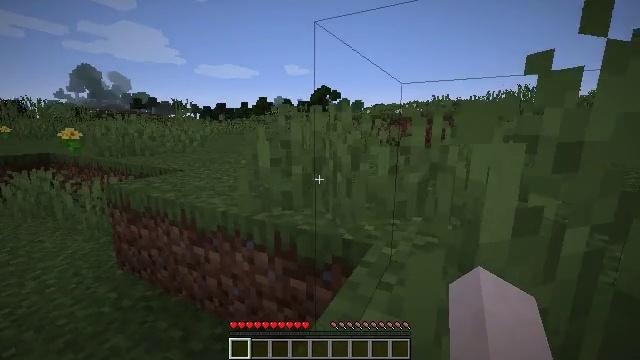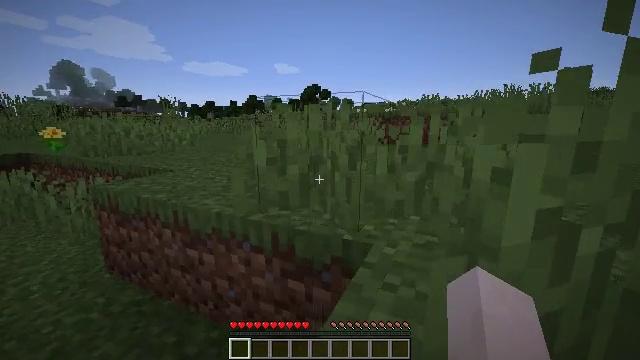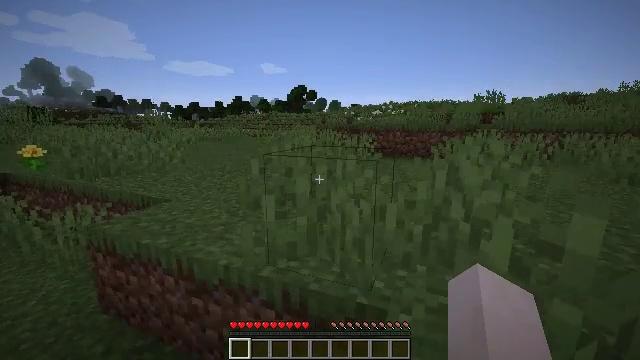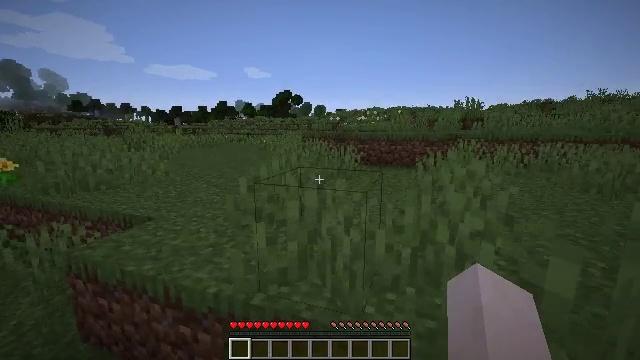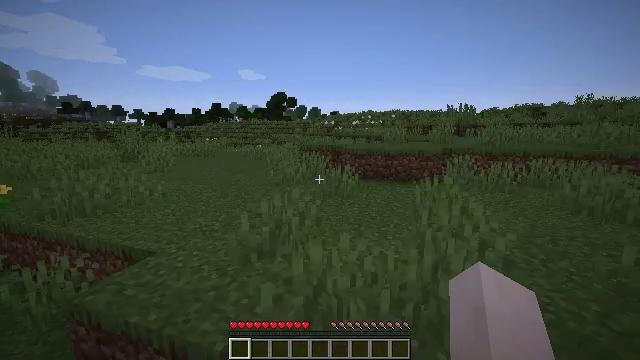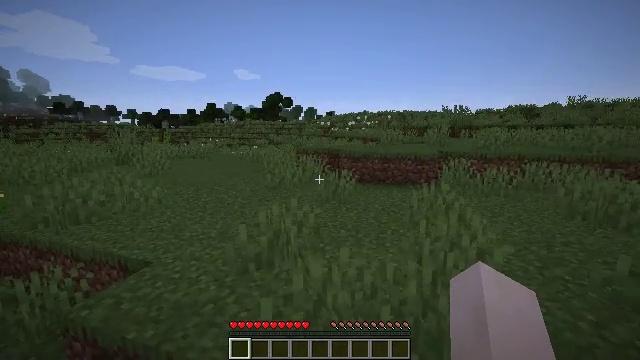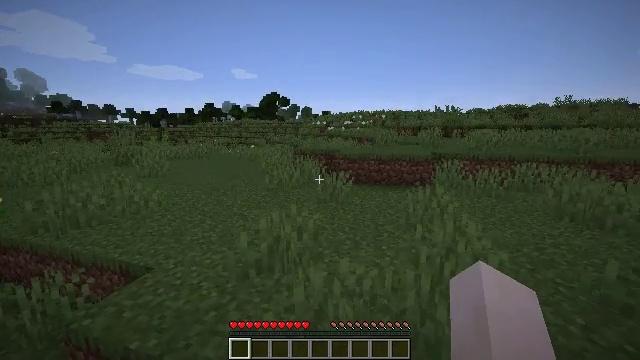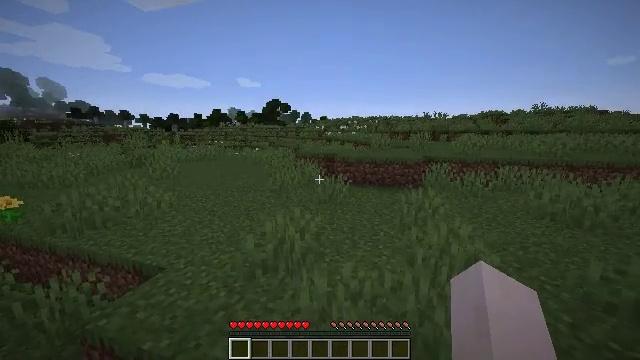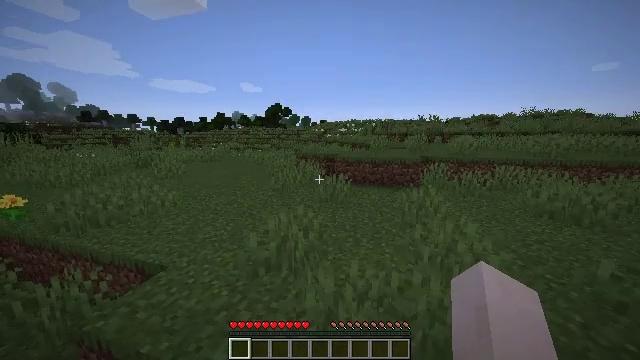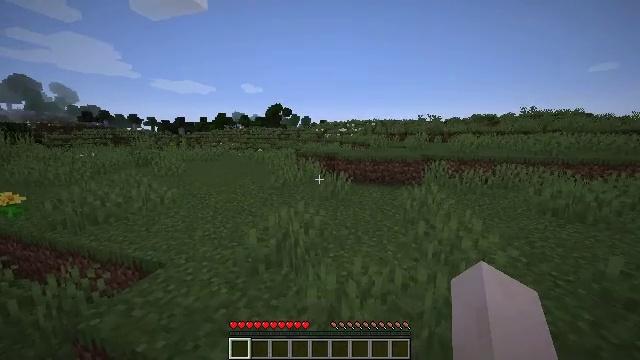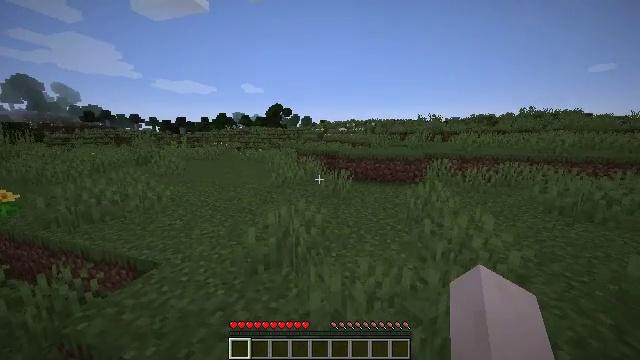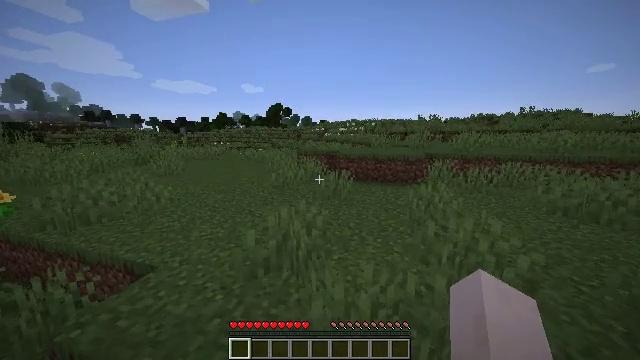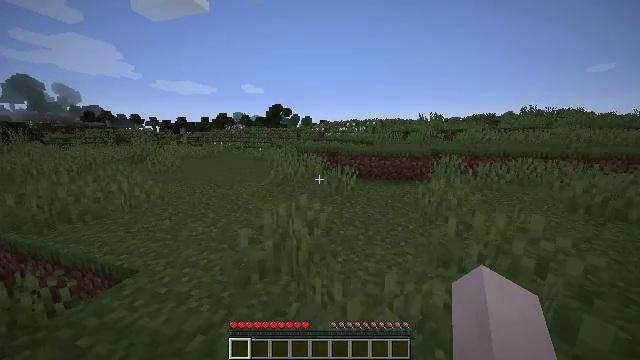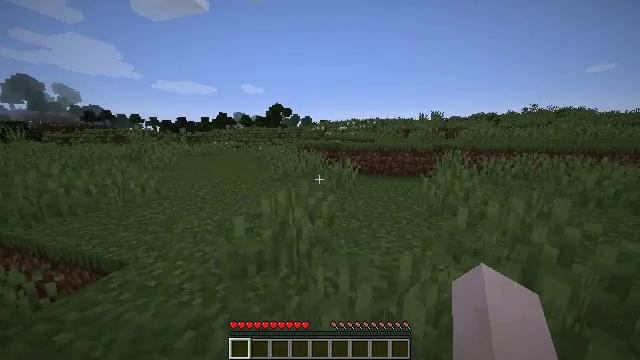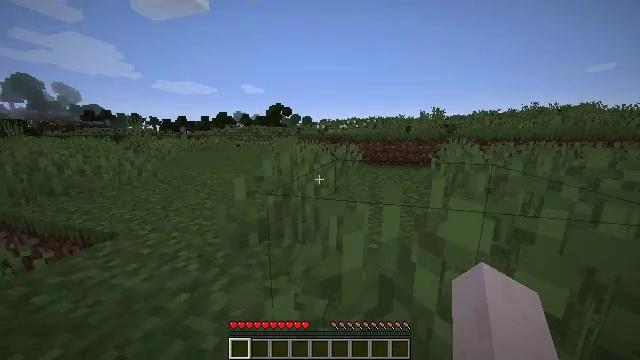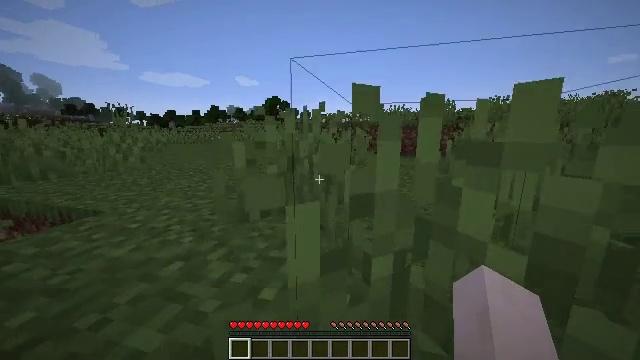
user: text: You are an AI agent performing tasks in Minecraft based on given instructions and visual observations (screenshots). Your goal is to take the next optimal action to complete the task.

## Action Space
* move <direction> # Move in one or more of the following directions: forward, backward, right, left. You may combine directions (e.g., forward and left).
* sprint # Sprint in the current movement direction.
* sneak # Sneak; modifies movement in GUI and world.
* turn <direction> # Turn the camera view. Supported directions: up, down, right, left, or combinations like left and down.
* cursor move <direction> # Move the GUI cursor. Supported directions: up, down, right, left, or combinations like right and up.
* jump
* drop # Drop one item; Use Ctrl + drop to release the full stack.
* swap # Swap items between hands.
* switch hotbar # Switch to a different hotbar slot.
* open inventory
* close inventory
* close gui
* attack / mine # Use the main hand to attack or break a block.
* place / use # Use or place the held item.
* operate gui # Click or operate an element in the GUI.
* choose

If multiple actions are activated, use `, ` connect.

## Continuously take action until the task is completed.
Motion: motion action
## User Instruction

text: Mine the lilac flower.
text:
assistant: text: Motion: move forward, sprint, turn right, attack / mine
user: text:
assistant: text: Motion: move forward, sprint, turn right, attack / mine, jump
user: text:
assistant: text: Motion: move forward, sprint, turn right, attack / mine, jump
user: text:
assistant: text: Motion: move forward, sprint, turn right, attack / mine, jump
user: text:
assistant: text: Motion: move forward, sprint, attack / mine, jump
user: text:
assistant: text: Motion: move forward, sprint, attack / mine, jump
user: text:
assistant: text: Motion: move forward, sprint, attack / mine, jump
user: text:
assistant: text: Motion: move forward, sprint, attack / mine
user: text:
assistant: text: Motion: move forward, sprint, attack / mine
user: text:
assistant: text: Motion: move forward, sprint, attack / mine
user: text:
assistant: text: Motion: move forward, sprint, attack / mine
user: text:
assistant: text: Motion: move forward, sprint, attack / mine
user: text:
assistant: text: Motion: move forward, sprint, attack / mine, jump
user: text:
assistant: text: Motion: move forward, sprint, attack / mine, jump
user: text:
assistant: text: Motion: move forward, sprint, attack / mine, jump
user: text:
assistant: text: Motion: move forward, sprint, attack / mine, jump
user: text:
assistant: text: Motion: move forward, sprint, attack / mine, jump
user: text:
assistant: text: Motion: move forward, sprint, attack / mine, jump
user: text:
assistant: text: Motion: move forward, attack / mine
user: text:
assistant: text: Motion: move forward, attack / mine
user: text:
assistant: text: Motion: move forward, attack / mine
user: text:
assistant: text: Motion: move forward, attack / mine
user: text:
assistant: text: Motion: move forward, attack / mine
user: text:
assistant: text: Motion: attack / mine
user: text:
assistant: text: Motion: attack / mine
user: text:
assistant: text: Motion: attack / mine
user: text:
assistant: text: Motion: attack / mine
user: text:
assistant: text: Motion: attack / mine
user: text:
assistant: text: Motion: attack / mine
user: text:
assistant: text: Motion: attack / mine